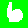
Digit: 6